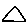
Label: triangle